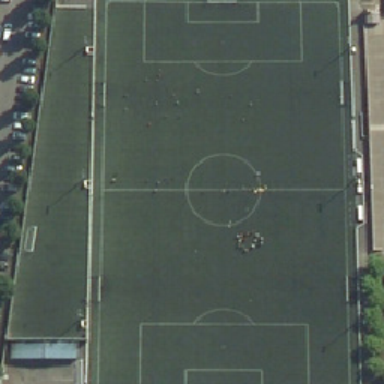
There are a line of people and a line of trees between the parking lot of the soccer field and parking car .